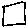
Label: square